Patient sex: M
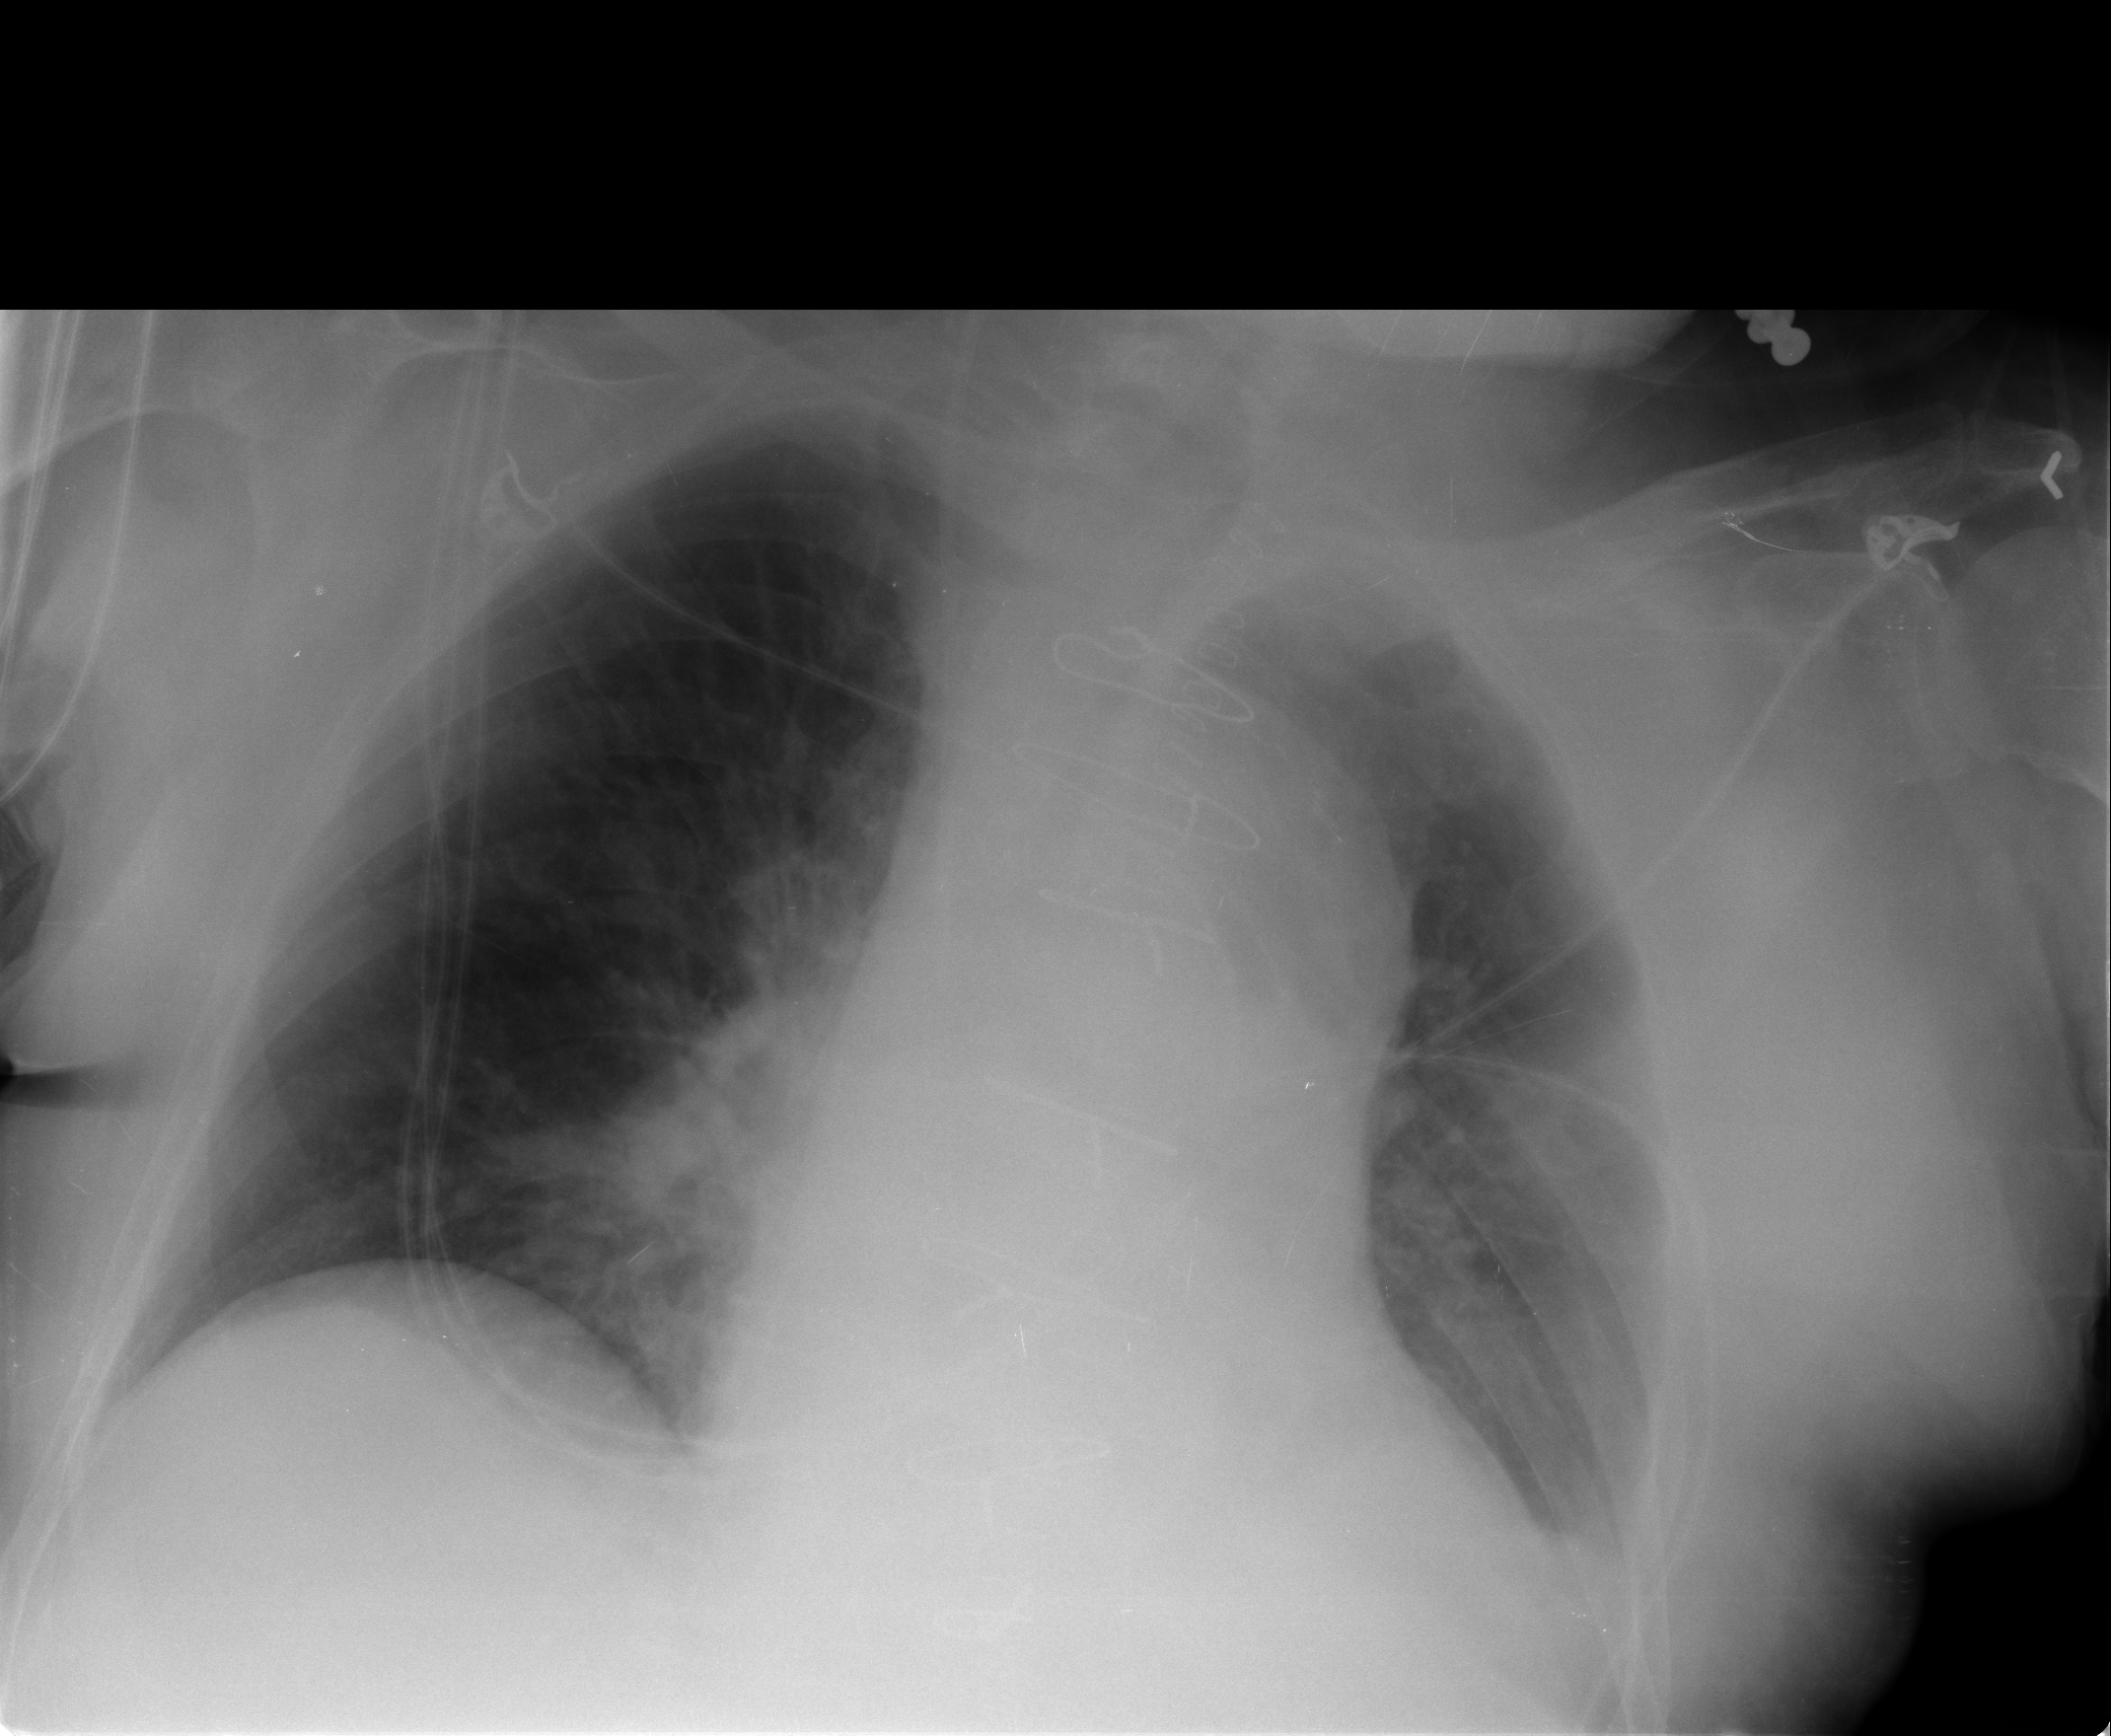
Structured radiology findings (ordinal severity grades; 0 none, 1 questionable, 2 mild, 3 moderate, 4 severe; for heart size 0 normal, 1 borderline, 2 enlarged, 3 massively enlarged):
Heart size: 2
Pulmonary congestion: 2
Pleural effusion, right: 0
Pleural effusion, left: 2
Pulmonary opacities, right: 0
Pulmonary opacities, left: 0
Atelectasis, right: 0
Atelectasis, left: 2